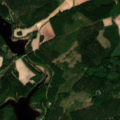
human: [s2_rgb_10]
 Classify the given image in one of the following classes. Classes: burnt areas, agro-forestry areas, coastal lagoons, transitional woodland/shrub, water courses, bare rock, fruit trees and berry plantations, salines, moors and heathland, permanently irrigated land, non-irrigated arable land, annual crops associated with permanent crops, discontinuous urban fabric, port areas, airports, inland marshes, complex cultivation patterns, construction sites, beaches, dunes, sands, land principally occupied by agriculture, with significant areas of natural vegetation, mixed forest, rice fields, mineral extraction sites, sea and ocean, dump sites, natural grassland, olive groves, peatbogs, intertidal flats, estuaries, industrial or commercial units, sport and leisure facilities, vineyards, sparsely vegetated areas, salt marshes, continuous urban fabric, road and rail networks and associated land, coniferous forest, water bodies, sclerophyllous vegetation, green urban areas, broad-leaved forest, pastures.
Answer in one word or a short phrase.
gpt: coniferous forest, mixed forest, water bodies